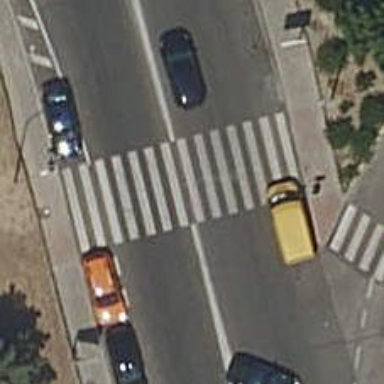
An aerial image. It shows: Uncontrolled road crossing.